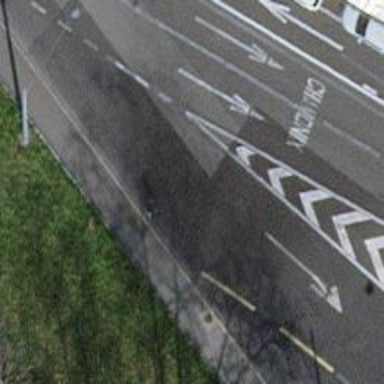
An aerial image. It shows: Asphalt road which is primary link. It has bus lane on the right and shared bus lane with cycle lane on the right.